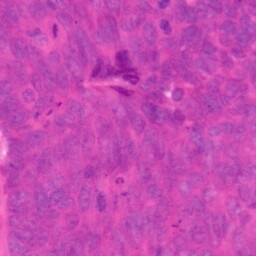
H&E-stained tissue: Colon